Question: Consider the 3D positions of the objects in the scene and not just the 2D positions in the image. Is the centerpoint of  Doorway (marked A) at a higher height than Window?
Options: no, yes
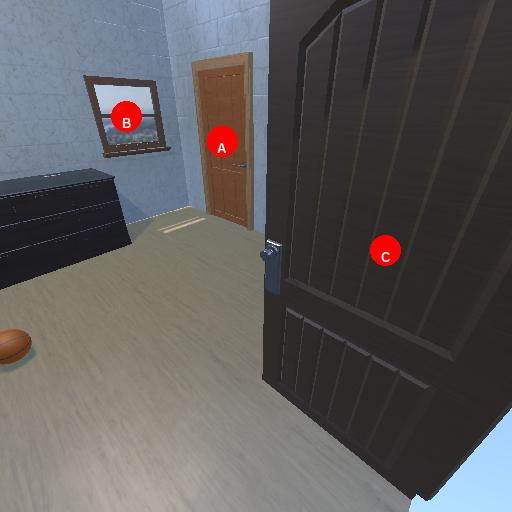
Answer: no